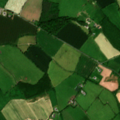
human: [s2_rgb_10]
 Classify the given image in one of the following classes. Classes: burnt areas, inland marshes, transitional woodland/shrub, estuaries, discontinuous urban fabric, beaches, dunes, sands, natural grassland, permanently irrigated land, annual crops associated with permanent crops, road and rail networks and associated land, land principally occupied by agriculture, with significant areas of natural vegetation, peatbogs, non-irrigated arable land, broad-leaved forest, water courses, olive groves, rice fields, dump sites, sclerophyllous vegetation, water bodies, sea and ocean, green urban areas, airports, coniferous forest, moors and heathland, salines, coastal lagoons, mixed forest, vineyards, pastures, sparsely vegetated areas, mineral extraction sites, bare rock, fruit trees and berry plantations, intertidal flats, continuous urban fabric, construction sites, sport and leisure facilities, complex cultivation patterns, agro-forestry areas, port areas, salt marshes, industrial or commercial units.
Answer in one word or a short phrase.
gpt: non-irrigated arable land, pastures